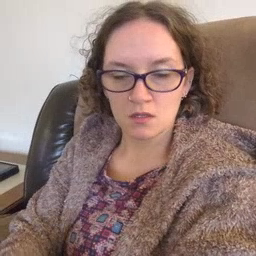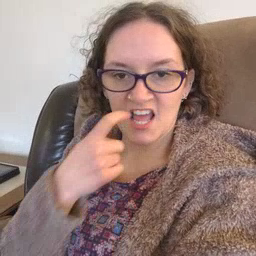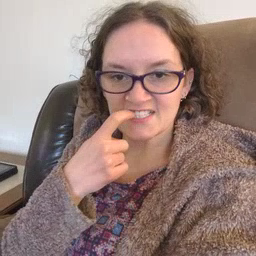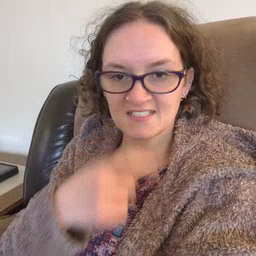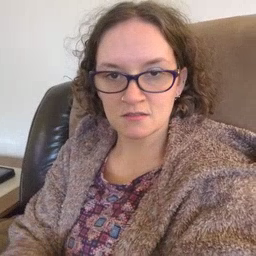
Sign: glasswindow